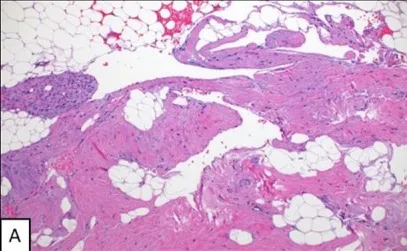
Histopathology analysis of resected lesion (40x magnification). (A) H&E stain of vascular malformation.
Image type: pathology (h&e)